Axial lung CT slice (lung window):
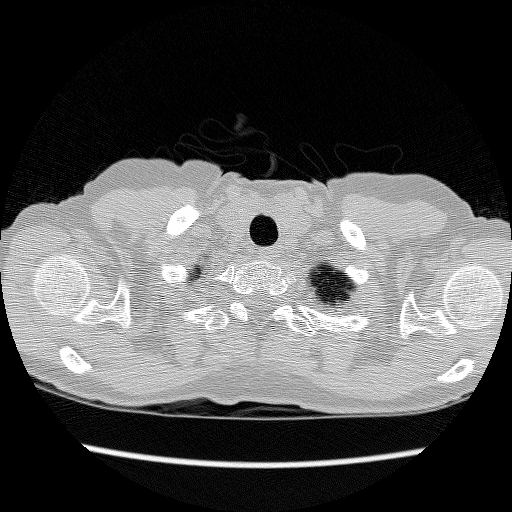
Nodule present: no